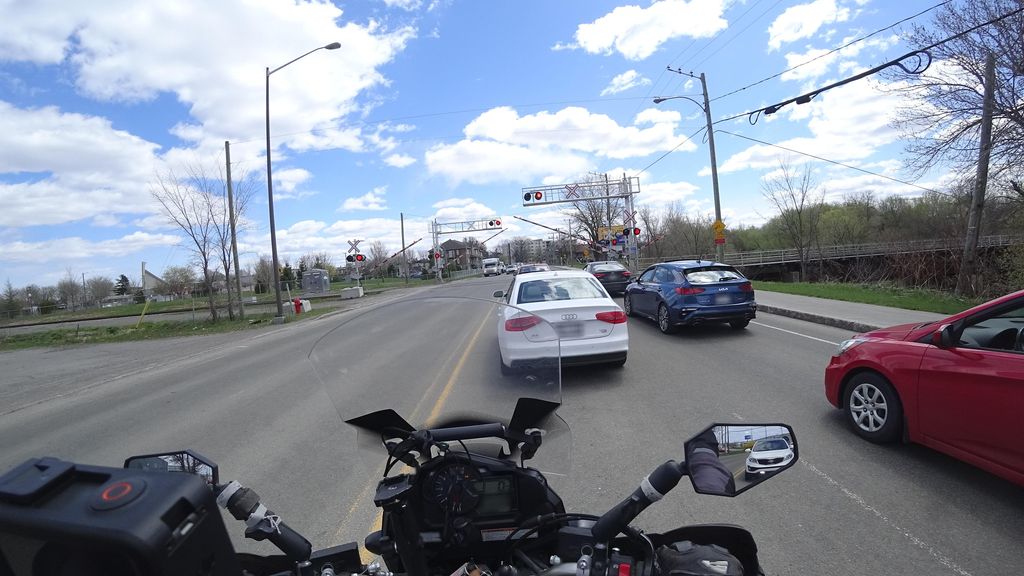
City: quebec_city